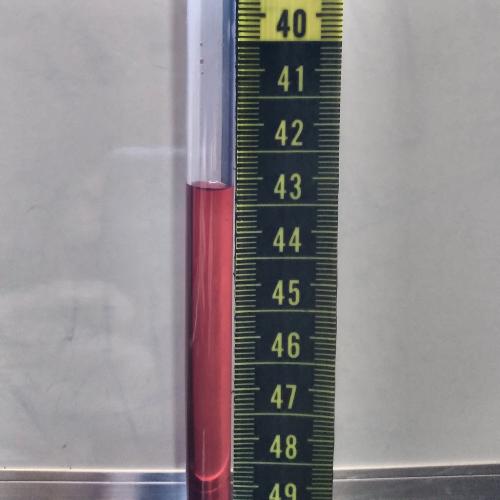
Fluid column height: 43.1 cm